Question: My objective here is to recreate this option view that Facebook messenger and many other apps use when they are displaying options.
What is the best way to go about doing this? Is there a built in class that will let me do this? Are there good third party apps that will accomplish this task?
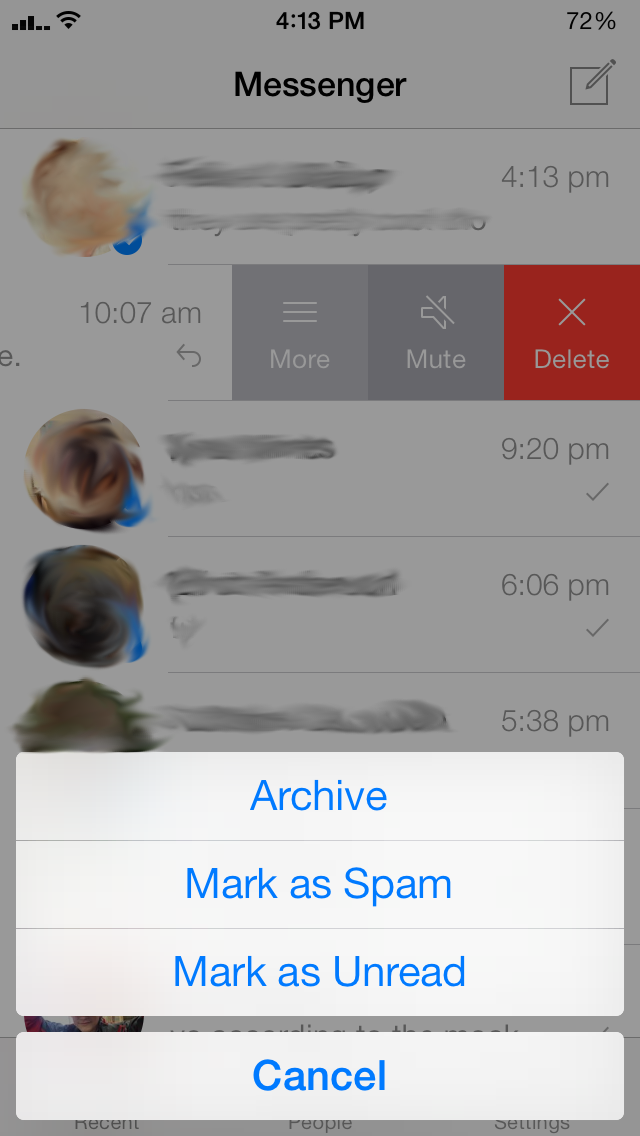
Answer: So after doing some digging what you need is an action sheet. Action sheets are pretty straight forward, to set an action sheet up:
'''
UIActionSheet *actionSheet = [[UIActionSheet alloc] initWithTitle:nil
delegate:self
cancelButtonTitle:@"Cancel"
destructiveButtonTitle:@"Delete Note"
otherButtonTitles:nil];
'''
To Collect Response
'''
- (void)actionSheet:(UIActionSheet *)actionSheet clickedButtonAtIndex:(NSInteger)buttonIndex{
NSLog(@"The %@ button was tapped.", [actionSheet buttonTitleAtIndex:buttonIndex]);
}
'''
More info: <URL>
Here is an open source modal framework: <URL>